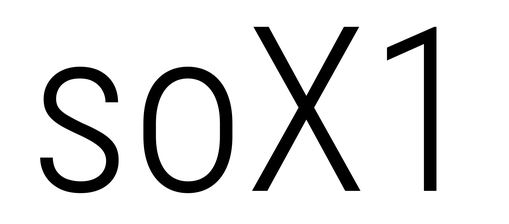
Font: Roboto_Condensed_Light